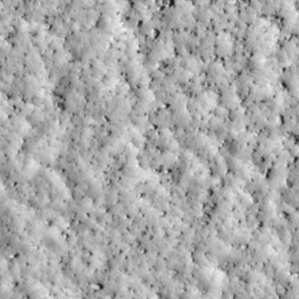
Label: non_frost